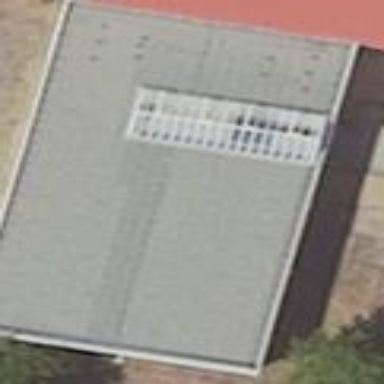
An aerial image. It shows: Commercial building.